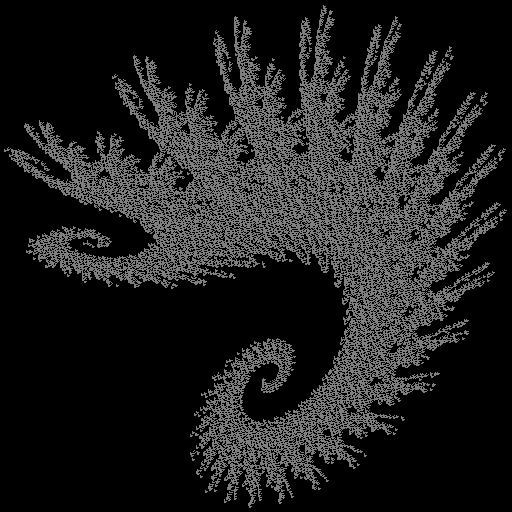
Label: grassfern